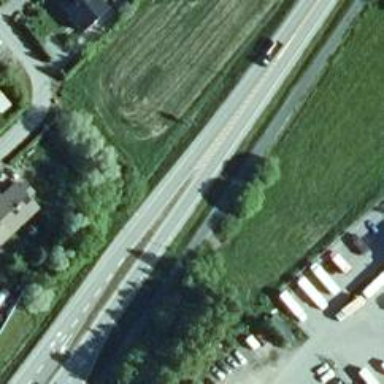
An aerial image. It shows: Secondary road with asphalt surface.